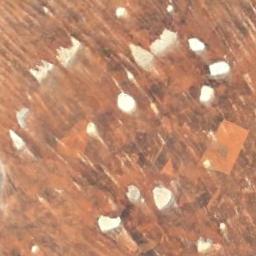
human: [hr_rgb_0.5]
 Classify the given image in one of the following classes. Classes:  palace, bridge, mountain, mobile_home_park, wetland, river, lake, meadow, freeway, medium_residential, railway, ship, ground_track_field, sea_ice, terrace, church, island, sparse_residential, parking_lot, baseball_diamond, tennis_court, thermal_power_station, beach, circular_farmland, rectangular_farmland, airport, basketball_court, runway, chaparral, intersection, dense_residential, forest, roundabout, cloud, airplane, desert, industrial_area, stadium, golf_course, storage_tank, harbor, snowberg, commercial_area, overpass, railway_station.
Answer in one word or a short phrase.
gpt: desert